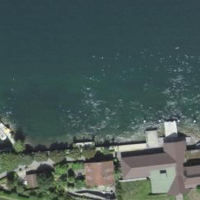
EUNIS habitat code: 14
Species observed at this site:
Chroicocephalus ridibundus
Phalacrocorax carbo
Corvus corone
Podiceps cristatus
Riparia riparia
Fulica atra
Anas platyrhynchos
Hirundo rustica
Mergus merganser
Pica pica
Passer domesticus
Phylloscopus trochilus
Motacilla alba